Question: Following the question <URL>
I hope to find what all the icons and icon decorations of the <URL> views of the PDE

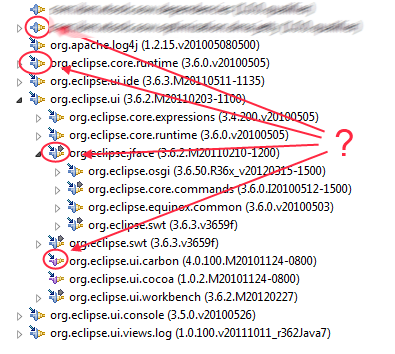
Answer: I can fill in most of those:
 : Plugin
 : Fragment
 : Re-exported by parent plugin
 : Optional import